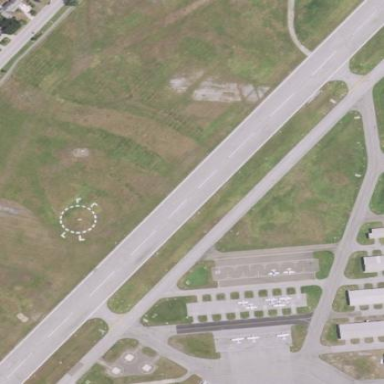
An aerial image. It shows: Paved runway at the airport.